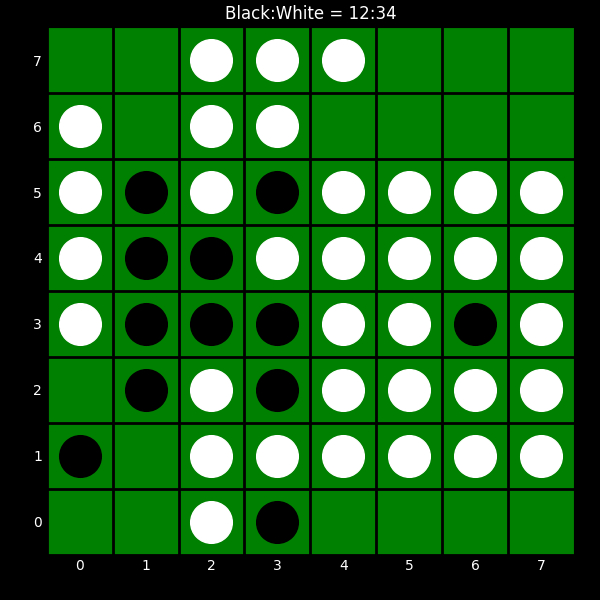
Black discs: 12
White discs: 34